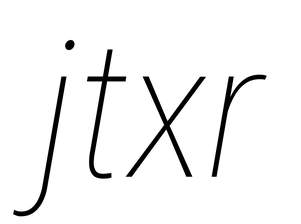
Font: Roboto-Italic_Condensed_Thin_Italic